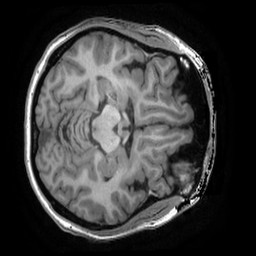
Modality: T1w
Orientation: axial
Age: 41
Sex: female
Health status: healthy
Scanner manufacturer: ge